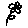
Label: flower